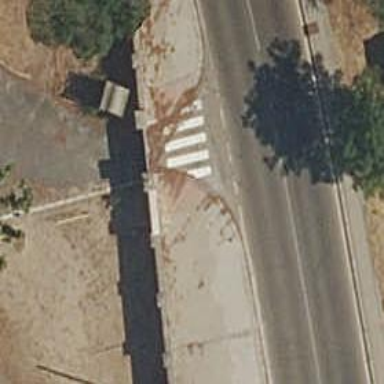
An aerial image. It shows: Gate.